Question: ## Question
Can I style just a part of a single character?
## Meaning
CSS attributes cannot be assigned to parts of characters. But if you want to style only a certain section of a character, there is no standardized way to do that.
## Example
Is it possible to style an "X" which is half-way red and then black?

## Not working code
'''
<div class="content">
X
</div>
'''
'''
.content {
position: relative;
font-size: 50px;
color: black;
}
.content:after {
content: 'X';
color: red;
width: 50%;
position: absolute;
overflow: hidden;
}
'''
<URL>
## Purpose
My intention is styling the Font Awesome <URL> symbol. If I have an overlay with dynamic width, shouldn't it be possible to create an exact visualization of scores?
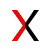
Answer: While playing around with a demo fiddle, i figured it out myself and wanted to share my solution. It's quite simple.
## First things first: The DEMO
To partly style a single character, you need extra markup for your content. Basically, you need to duplicate it:
'''
< div class="content">
<span class="overlay">X</span>
X
</div>
'''
Using pseudo-elements like :after or :before would be nicer, but i didn't found a way to do that.
The overlay needs to be positioned absolutely to the content element:
'''
.content {
display: inline-block;
position: relative;
color: black;
}
.overlay {
width: 50%;
position: absolute;
color: red;
overflow: hidden;
}
'''
Do not forget 'overflow: hidden;' in order to cut off the remaing part of the "X".
You can use any width instead of '50%' which makes this approach very flexible. You can even use a custom height, other CSS attributes or a combination of multiple attributes.
## Extended DEMO